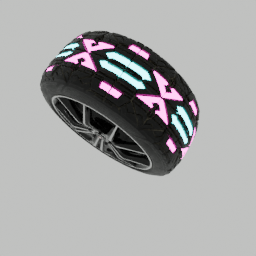
Label: mechanical